Question: Is there any way, I can know the exact color code of in image using photoshop ? For example in the following image :

I want to know the exact color code of orange color applied. Is there any way I can directly know using photoshop ?
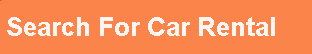
Answer: From memory as I don't have my PS at work -
1 - Pipette the colour
2 - Double click the colour in your foreground colour section
Should show you the colour in a variety of formats, including html codes